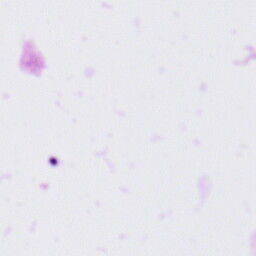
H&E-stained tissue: Tonsil